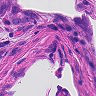
Metastatic tissue present: yes